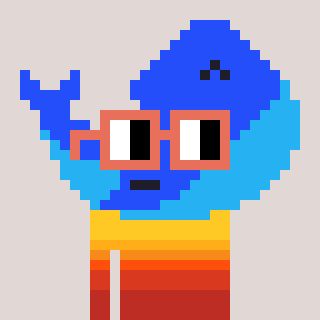
a pixel art character with square orange glasses, a whale-shaped head and a red-colored body on a warm background